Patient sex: M
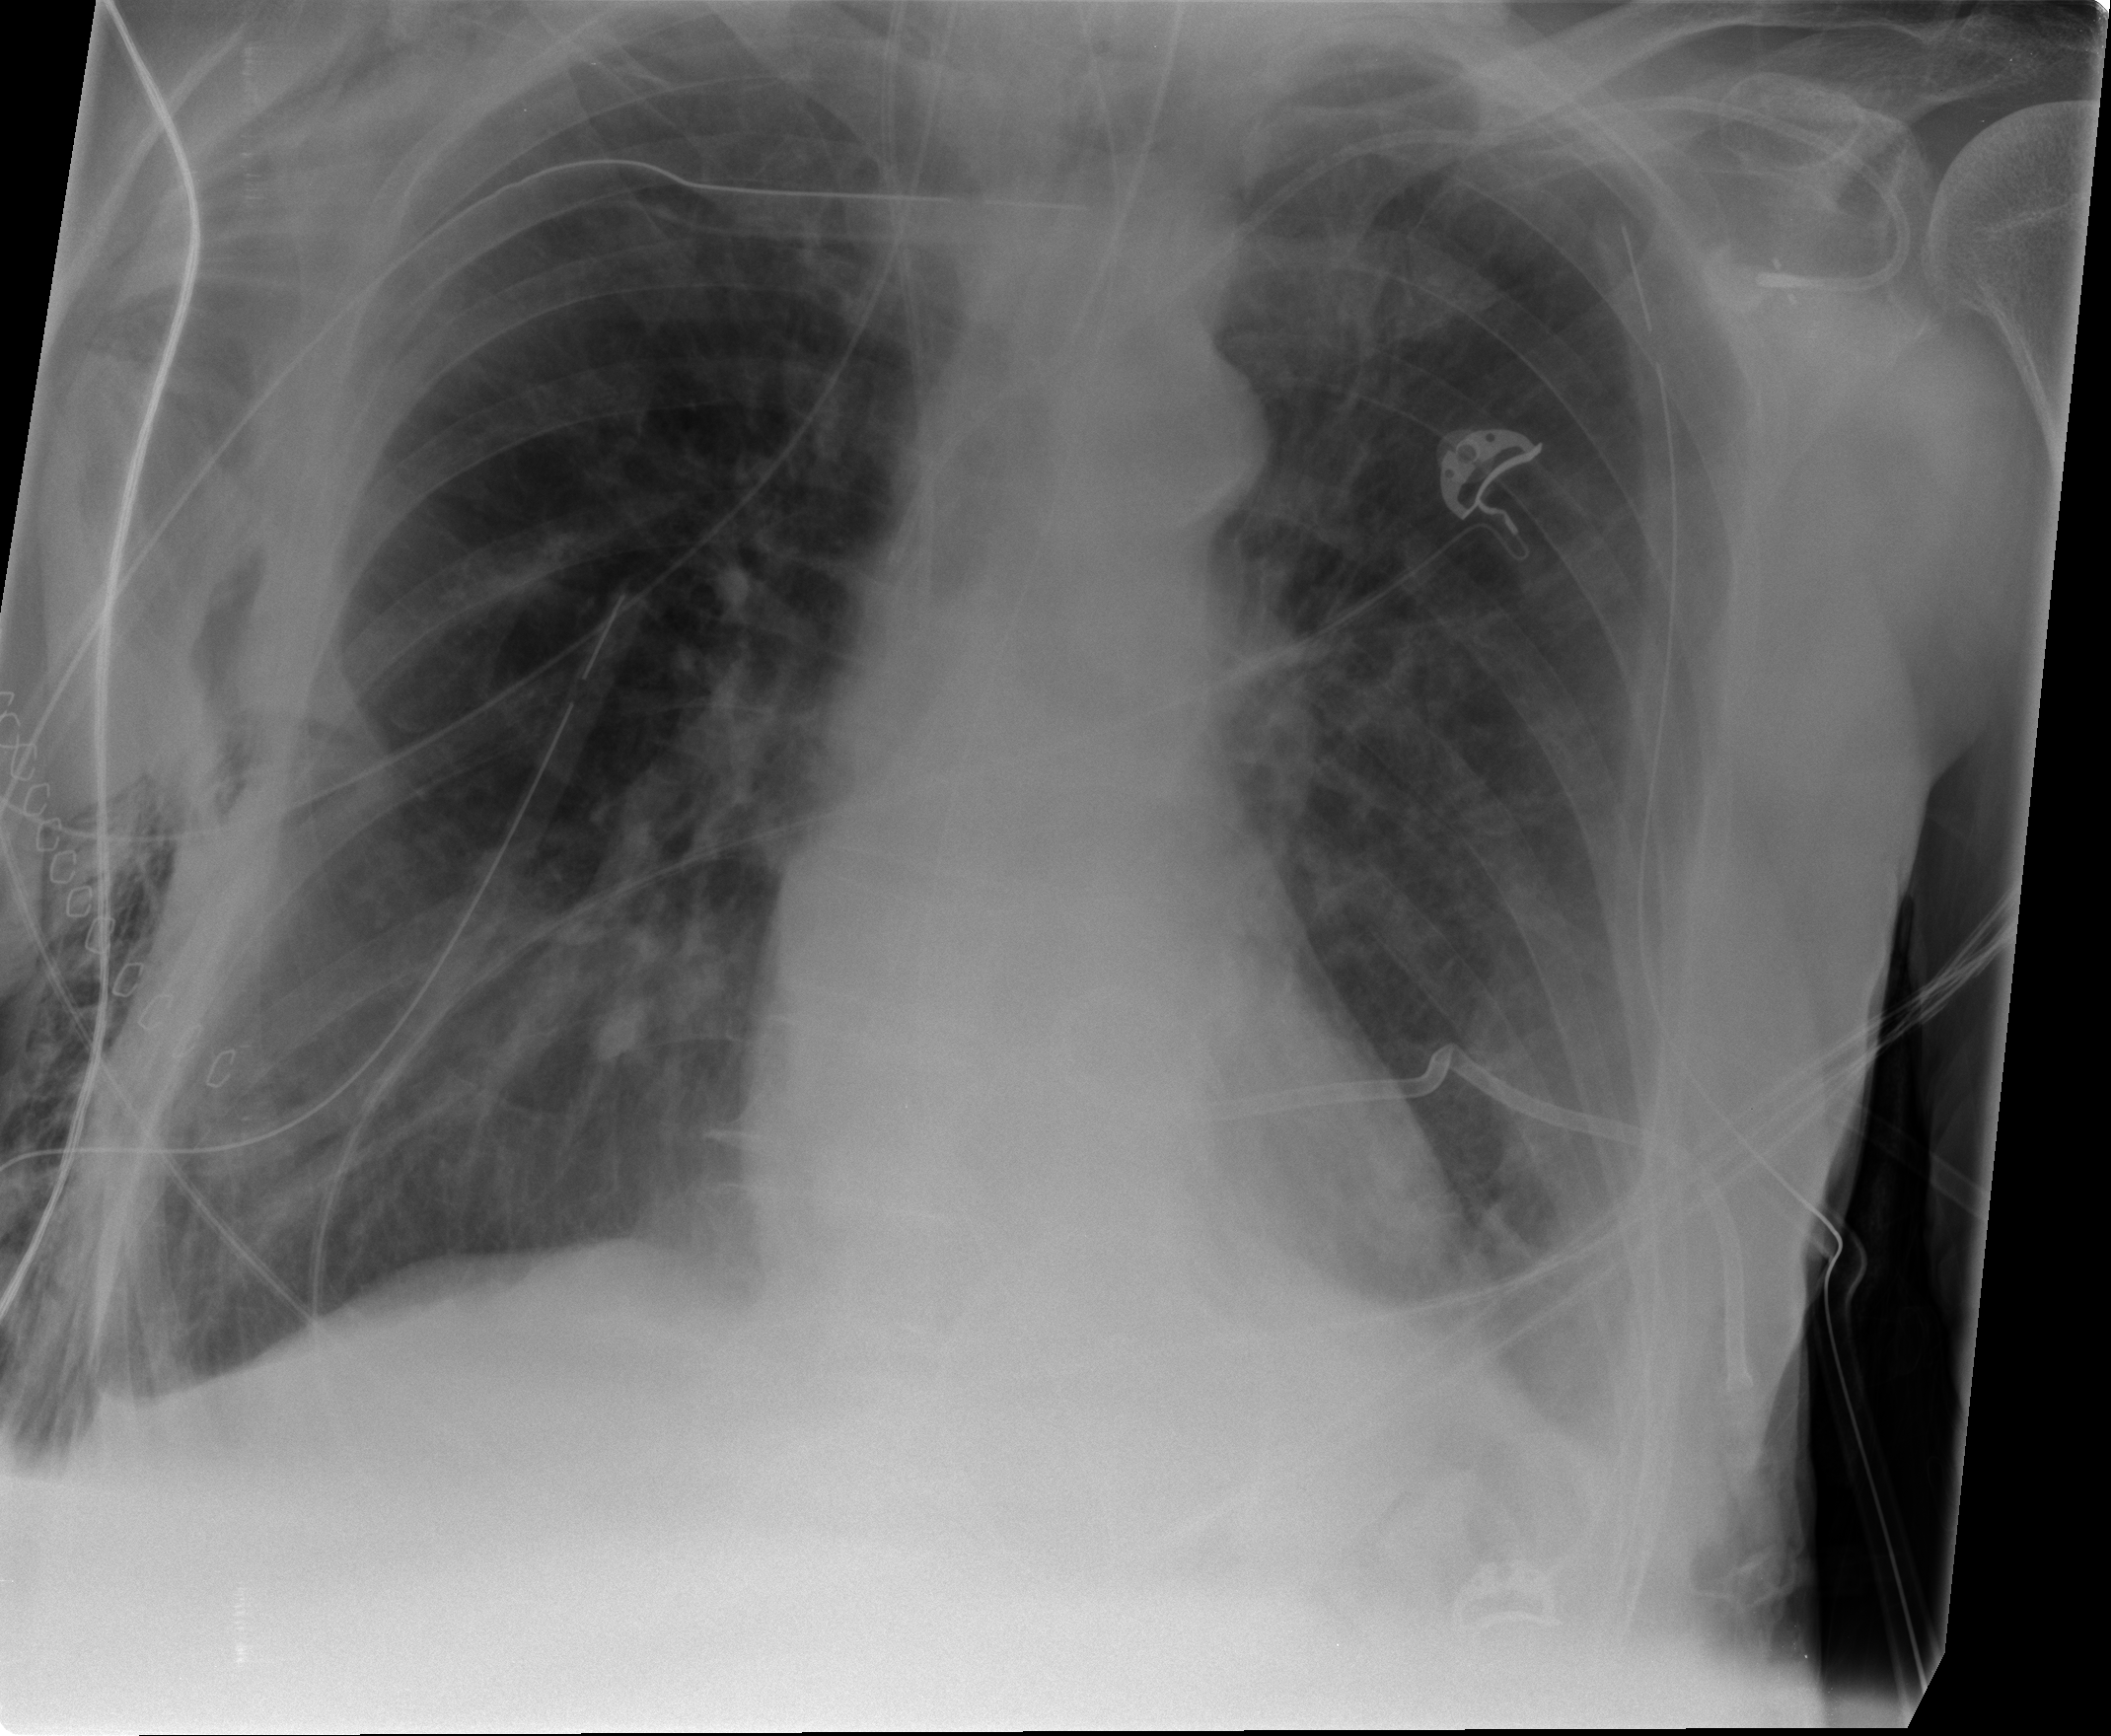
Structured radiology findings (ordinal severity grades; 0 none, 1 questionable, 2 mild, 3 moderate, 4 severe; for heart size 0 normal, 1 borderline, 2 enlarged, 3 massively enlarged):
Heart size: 0
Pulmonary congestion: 0
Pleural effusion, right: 1
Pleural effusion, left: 2
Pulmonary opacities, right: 0
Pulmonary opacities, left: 0
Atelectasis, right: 2
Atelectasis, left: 2